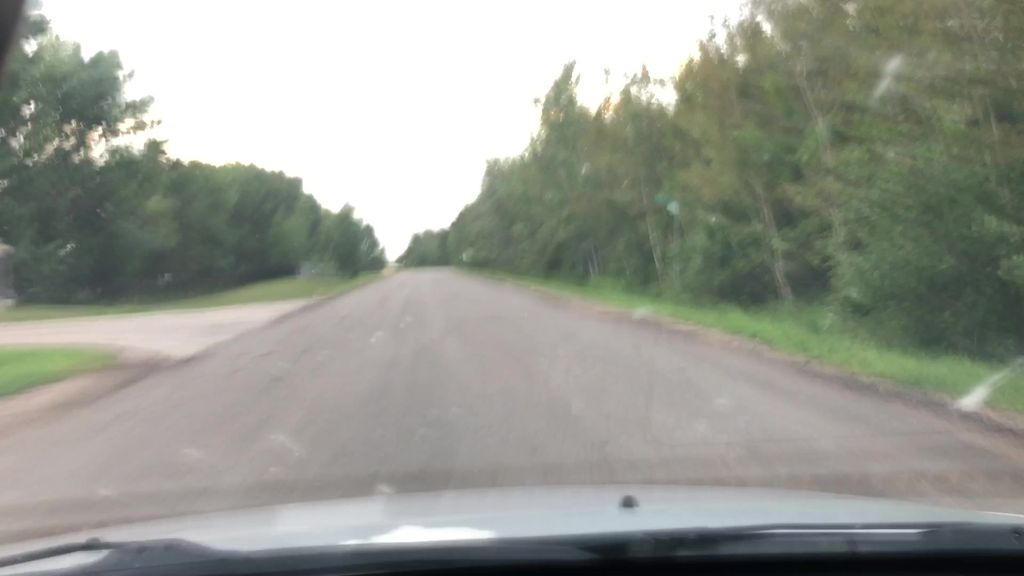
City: edmonton